Field crop: maize
Growth stage: 2
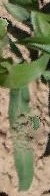
Species: maize